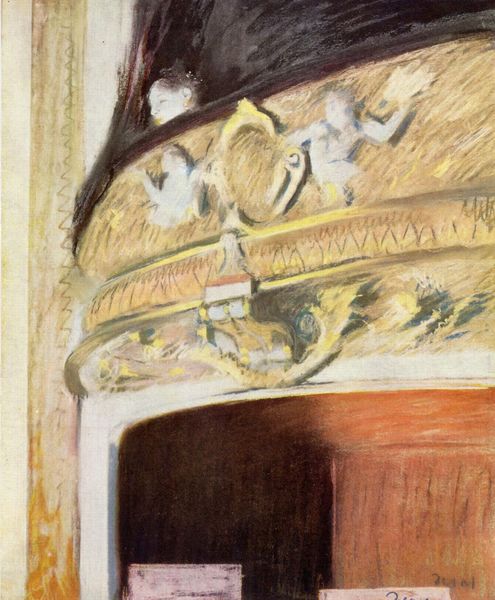
Titel: Theaterloge
Künstler: Edgar Degas
Standort: Washington (District of Columbia)
Institution: Collection Paul Nitze
Schlagwörter: dunkel, gemälde, hand, kopf, schatten, weiß, aquarell, frauen, gelb, grün, impressionismus, kirchturm, menschen, ocker, ausschnitt, braun, degas, frankreich, frau, haar, kreide, licht, orange, paris, pastell, schmuck, schwarz, skizze, tür, zeichnung, dame, rot, beige, malerei, ornament, architektur, band, barock, gesicht, haupt, rahmen, bild, horn, hände, innenraum, signatur, vorhang, kalt, brüstung, kirche, figur, gold, haare, realismus, aufführung, girlande, oper, theater, krone, kamin, ofen, rund, engel, vase, balkon, relief, brüste, farbig, gischt, schrift, papier, kaminsims, ballett, farben, farbe, grafik, graphik, violett, empore, loge, figuren, dekoration, detail, affiche, büste, jaune, marron, dekor, ornamente, verzierung, stuck, menzel, tor, impression, unscharf, zuschauerin, eingang, nische, zettel, medaillon, balustrade, kohle, noir, tete, gebogen, plakat, lautrec, türstock, entwurf, kranz, stift, fries, portal, wappen, sims, schein, gesims, verschwommen, verwischt, riche, rouge, ballustrade, golden, aristocrate, femme, vorhand, fenetre, putten, kabine, putti, cheveux, peinture, eierstab, plakate, rondell, figut, cheminée, rideau, architecture, esquisse, dessin, entrée, porte, rondo, trompete, balcon, fusain, ange, anges, sculpture, theatre, visage, soiree, bildausschnitt, dore, ornement, releif, frontispice, motifs, pastel, bas relief, concert, türsturz, dorure, aquarelle, danse, etude, barocl, decoration, ballet, opéra, spectacle, gescicht, noble, bourgeoise, stuc, loggi, renoir, vorführraum, loggie, sculptures, königliche, or, spectateur, armoiries, kopfwase, königliche loge, blason, caché, spectatrice, moulures, spectactrice, logie, baignoire, entrlats, corne d'abondance, moulure, +frau, decorations, tête de femme, loges, doree, cachee, spectabcle, corridor, fen, thearerstück